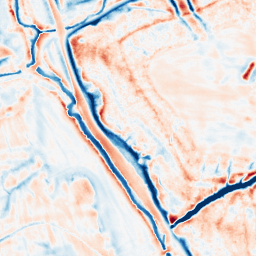
Category: edge_preserving
Decomposition family: bilateral
Decomposition parameters: d: 21
sigma_color: 25
sigma_space: 75
Upsampling method: cubic_mitchell
Upsampling parameters: scale: 2
Upsampling scale: 2